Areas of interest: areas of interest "Library"
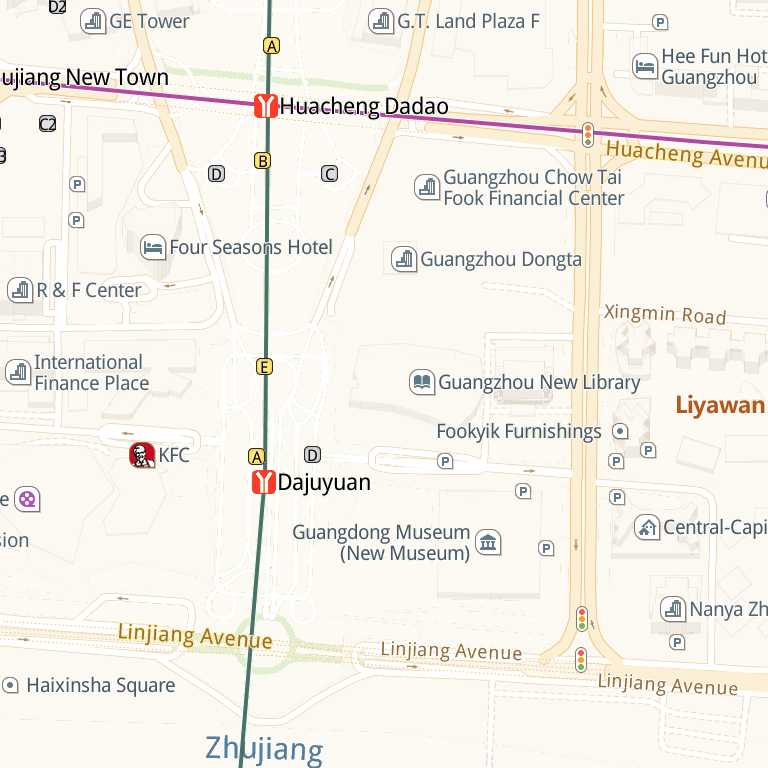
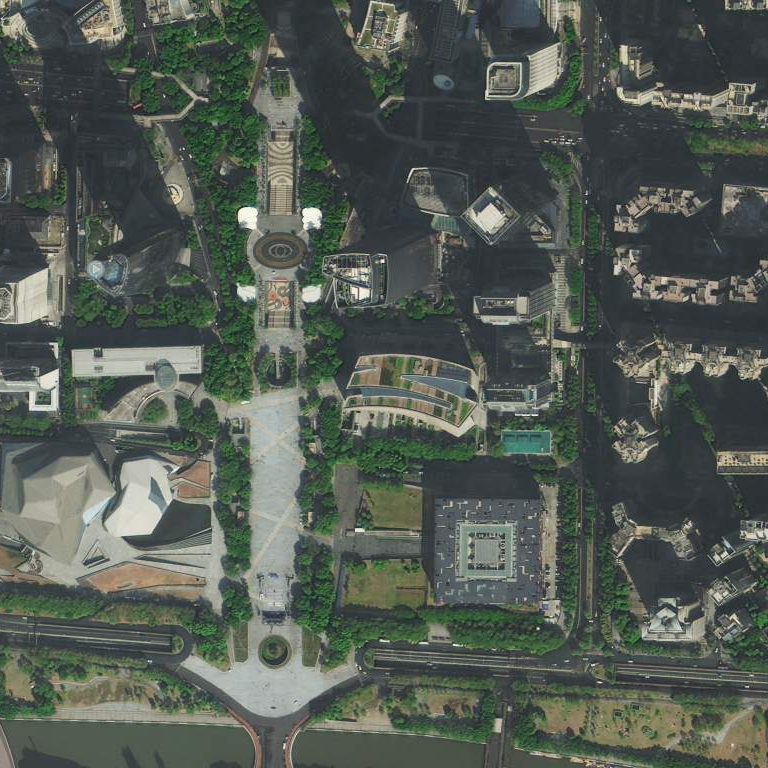